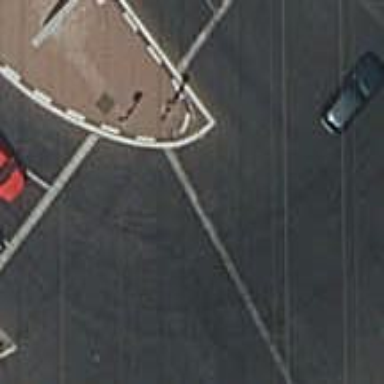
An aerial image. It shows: Road with traffic signals.